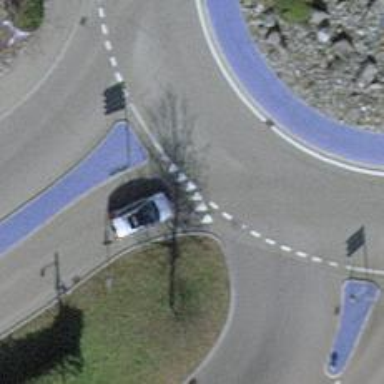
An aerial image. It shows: Road with "give way" sign.